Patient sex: F
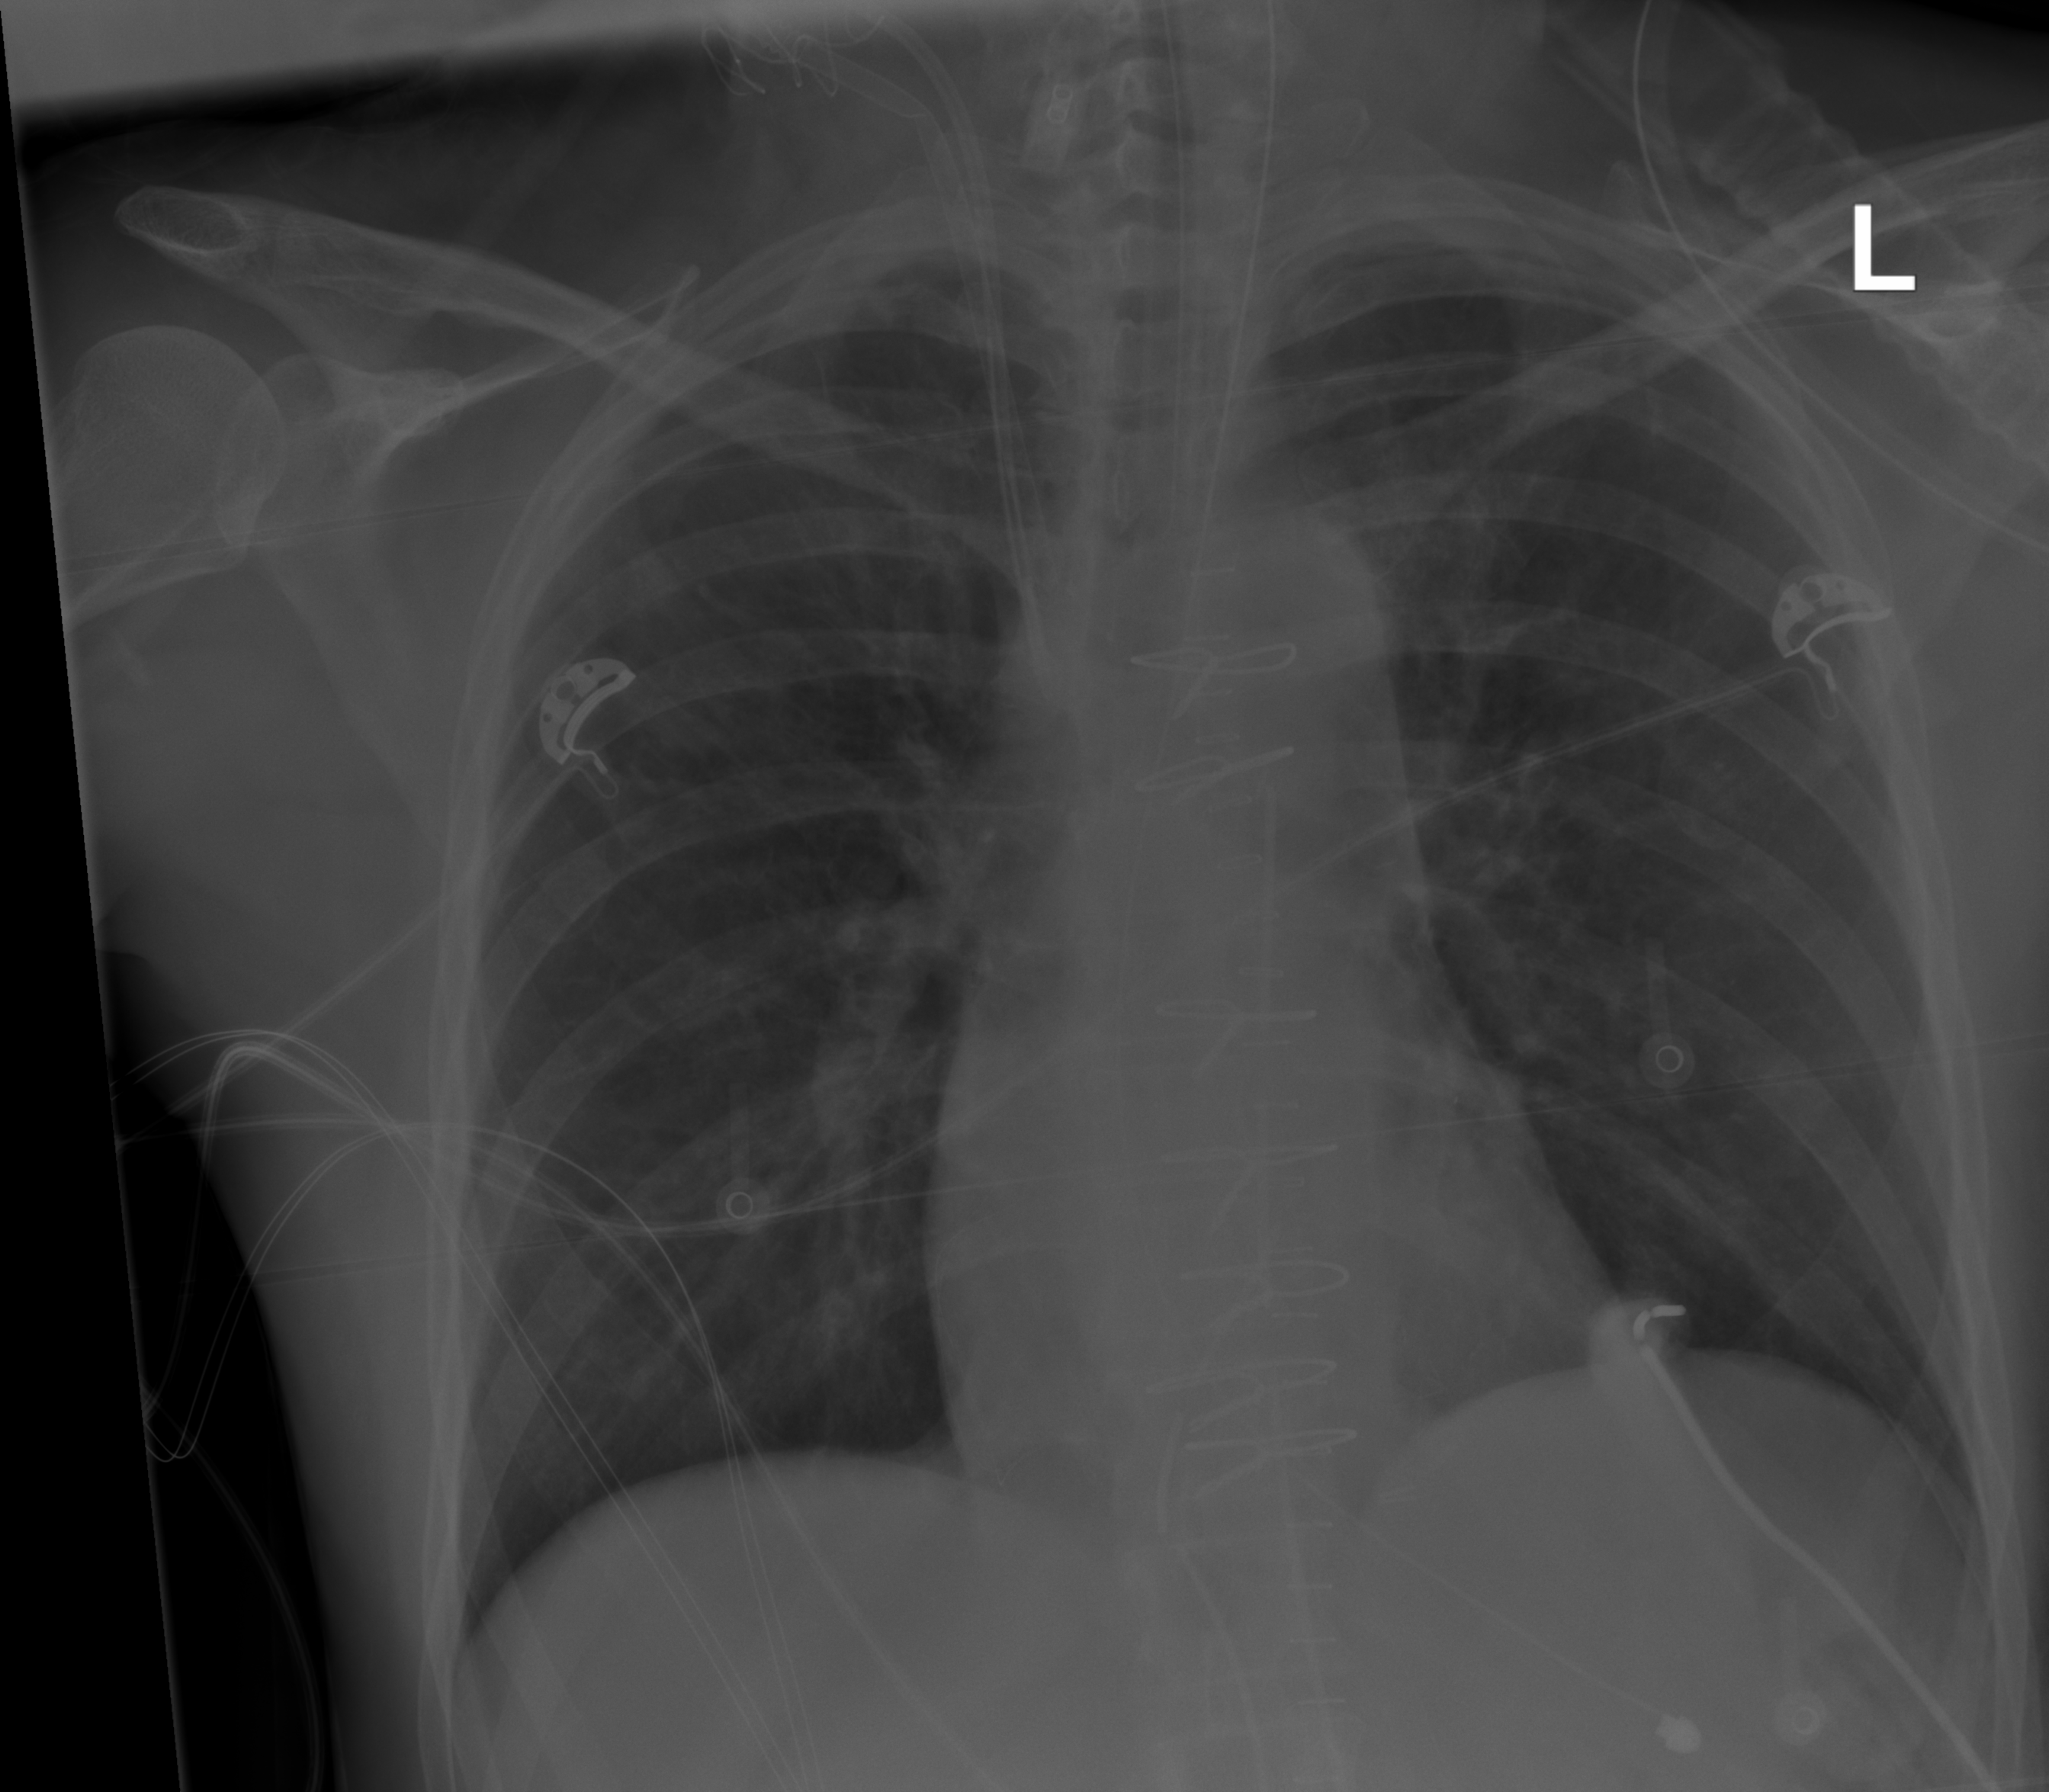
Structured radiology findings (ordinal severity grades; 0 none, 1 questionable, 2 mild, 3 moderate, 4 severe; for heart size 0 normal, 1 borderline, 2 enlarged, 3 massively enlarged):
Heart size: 0
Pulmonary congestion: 0
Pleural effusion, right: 0
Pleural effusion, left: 0
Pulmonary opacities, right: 0
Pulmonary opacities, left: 0
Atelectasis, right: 0
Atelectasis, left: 0